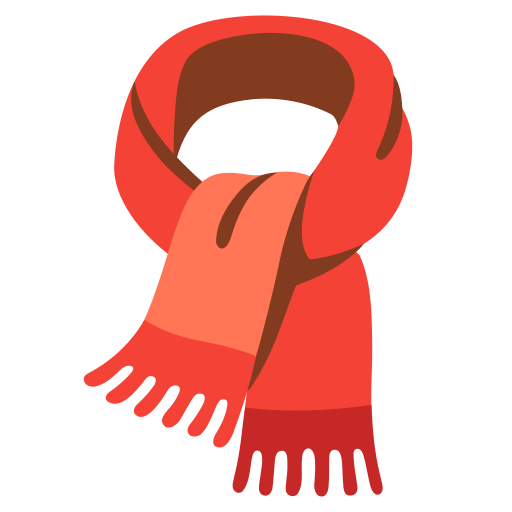
Emoji: 🧣